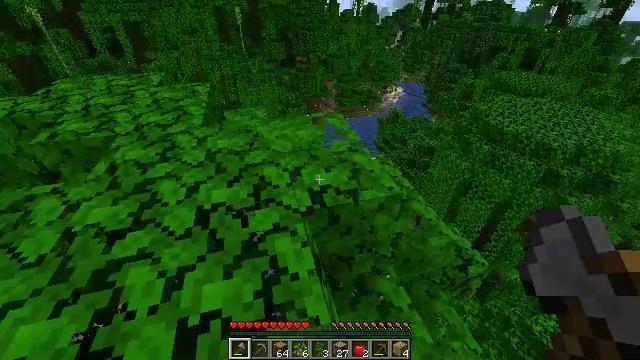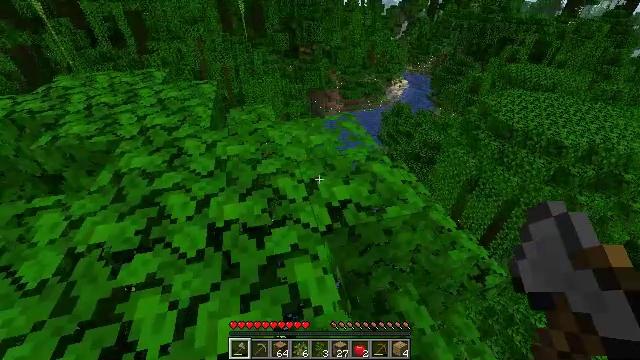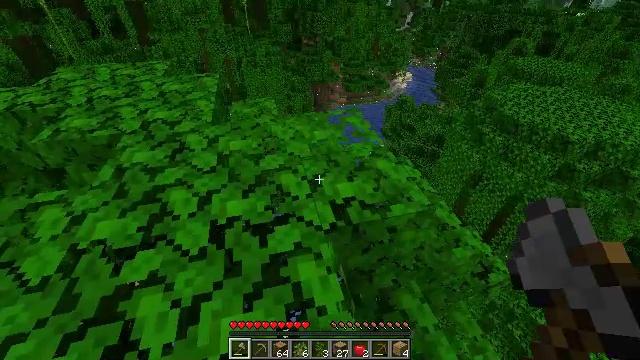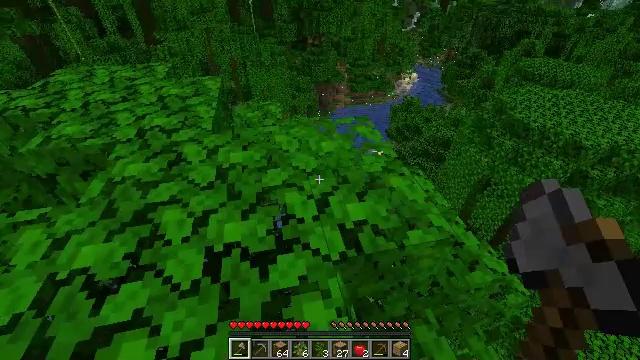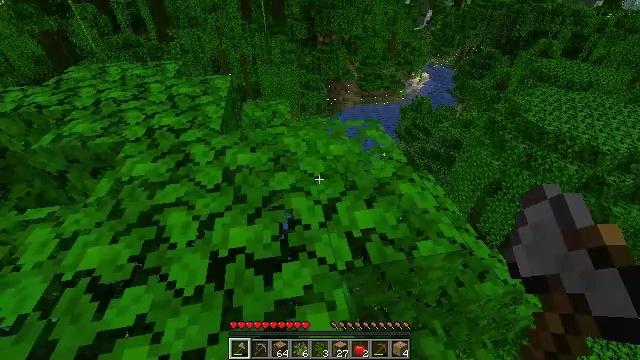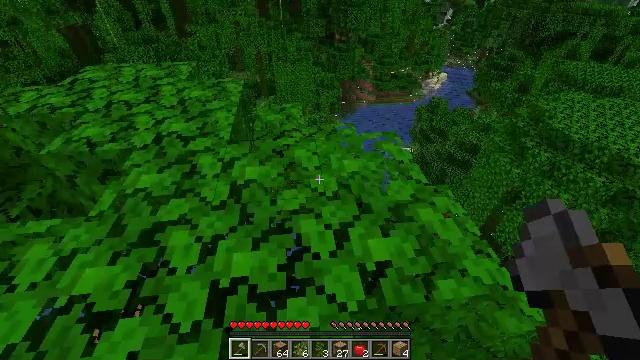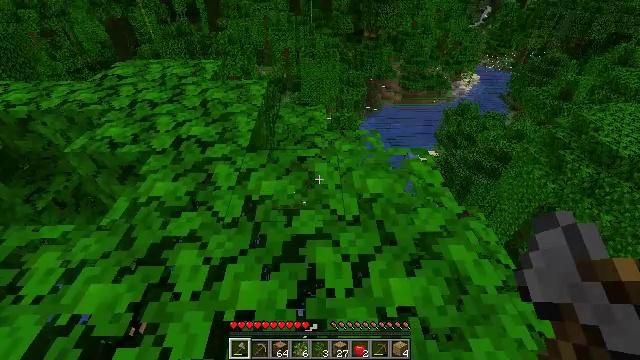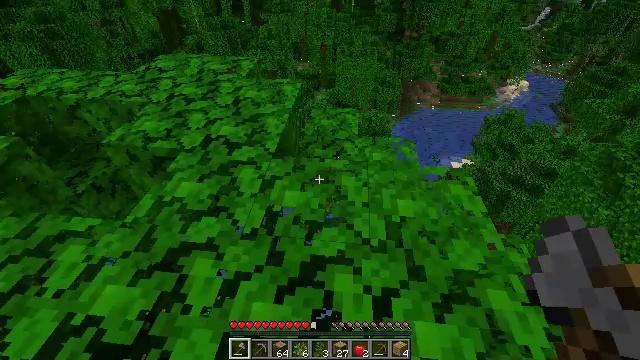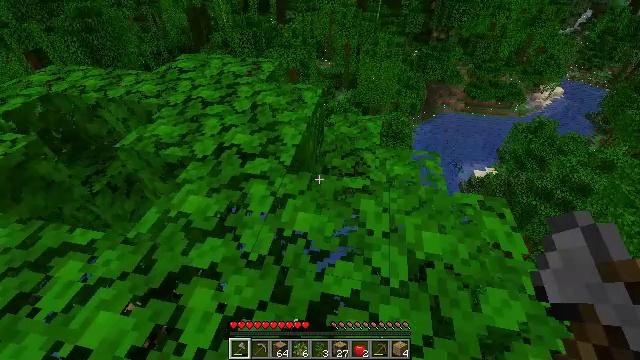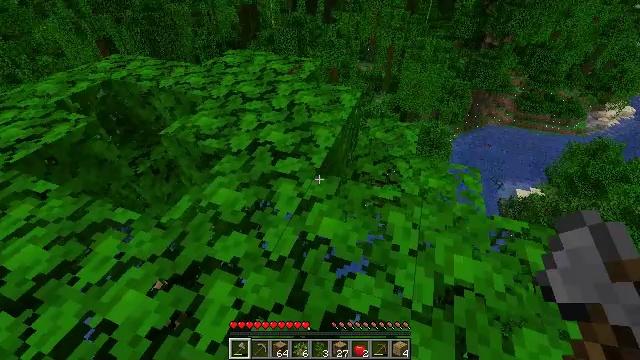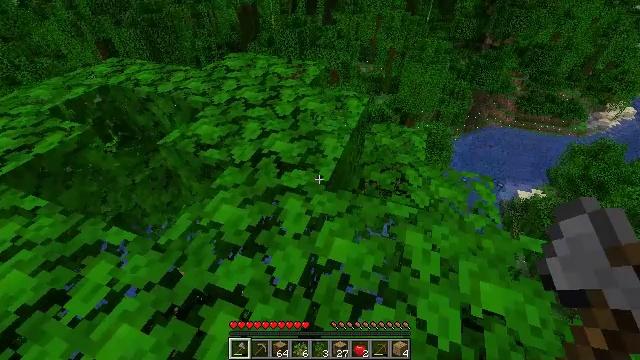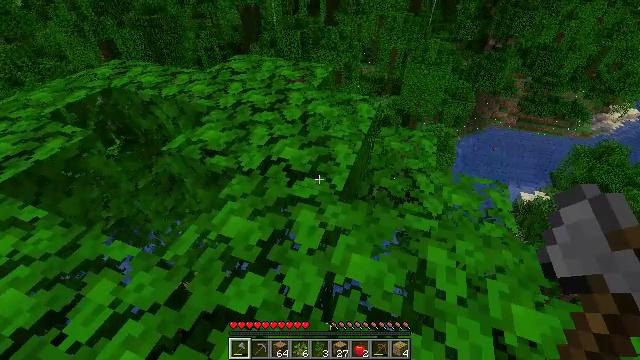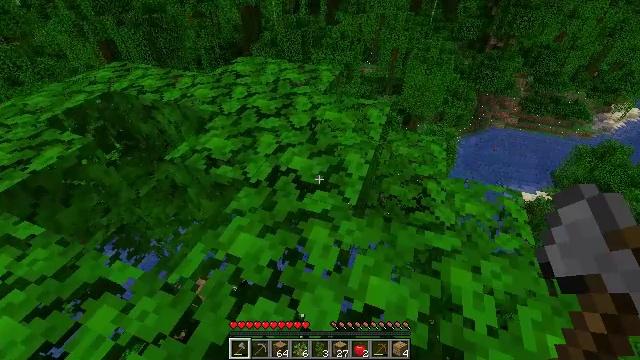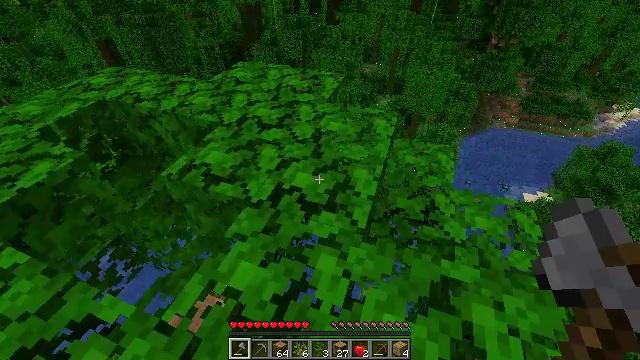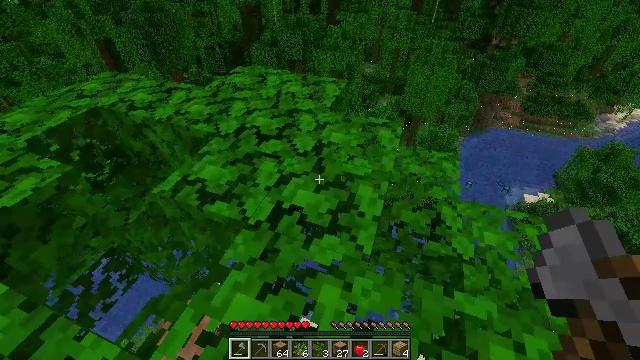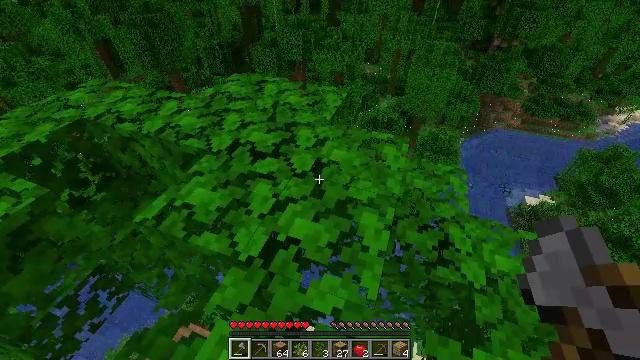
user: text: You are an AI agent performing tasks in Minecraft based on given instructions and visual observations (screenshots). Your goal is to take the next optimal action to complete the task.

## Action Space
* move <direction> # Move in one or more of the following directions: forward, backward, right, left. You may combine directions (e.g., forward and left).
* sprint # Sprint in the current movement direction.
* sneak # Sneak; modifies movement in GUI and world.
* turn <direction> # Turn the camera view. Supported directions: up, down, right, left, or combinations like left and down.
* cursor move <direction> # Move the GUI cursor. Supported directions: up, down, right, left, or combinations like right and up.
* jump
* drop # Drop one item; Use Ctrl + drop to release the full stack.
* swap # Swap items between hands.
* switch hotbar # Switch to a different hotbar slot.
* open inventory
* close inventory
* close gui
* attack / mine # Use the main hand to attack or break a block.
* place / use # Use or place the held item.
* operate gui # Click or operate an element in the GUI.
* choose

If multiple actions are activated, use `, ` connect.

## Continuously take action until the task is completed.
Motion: motion action
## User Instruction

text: Harvest the jungle log from the tree trunk.
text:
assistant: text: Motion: move forward, turn down
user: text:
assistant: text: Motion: move forward, turn down
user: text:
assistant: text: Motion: move forward, turn left
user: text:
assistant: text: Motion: move forward, turn left
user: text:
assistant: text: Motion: move forward, turn left
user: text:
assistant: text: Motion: move forward, turn left
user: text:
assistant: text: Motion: move forward, turn left
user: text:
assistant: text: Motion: move forward, turn left
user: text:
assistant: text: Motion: move forward and move left, turn left
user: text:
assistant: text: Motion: move forward and move left
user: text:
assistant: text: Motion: move forward and move left
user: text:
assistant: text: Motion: move forward
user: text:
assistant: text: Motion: move forward
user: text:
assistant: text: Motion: move forward
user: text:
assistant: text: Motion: move forward
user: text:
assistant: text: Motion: move forward
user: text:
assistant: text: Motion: move forward
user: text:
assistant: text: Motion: move forward, turn left
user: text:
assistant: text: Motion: move forward, turn left
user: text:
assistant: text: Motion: move forward, turn left
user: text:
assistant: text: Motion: move forward, turn down
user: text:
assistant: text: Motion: move forward, turn right and down
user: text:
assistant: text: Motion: move forward, turn right and down
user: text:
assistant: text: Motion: move forward, turn right and down
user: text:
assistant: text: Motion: move forward
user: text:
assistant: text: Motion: move forward, turn right and down
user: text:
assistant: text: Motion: move forward, turn right
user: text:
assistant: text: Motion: move forward, turn right and down
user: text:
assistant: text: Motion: move forward
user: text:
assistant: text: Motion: move forward